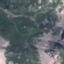
Land use / land cover: HerbaceousVegetation